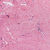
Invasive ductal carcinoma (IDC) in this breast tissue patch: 0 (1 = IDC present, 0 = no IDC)